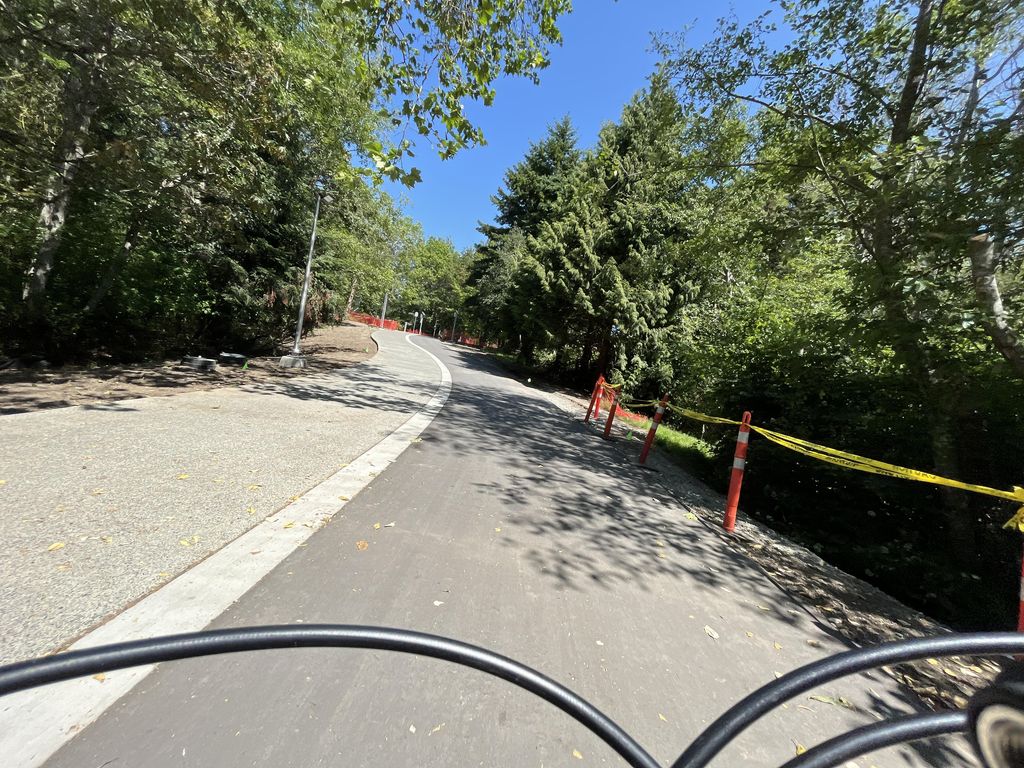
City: victoria